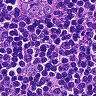
Metastatic tissue present: no